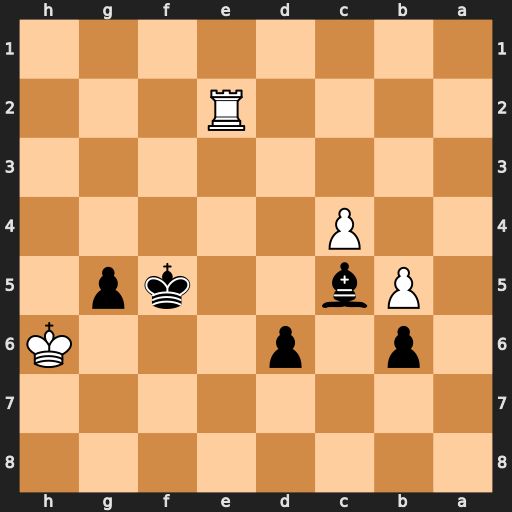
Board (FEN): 8/8/1p1p3K/1Pb2kp1/2P5/8/4R3/8
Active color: b
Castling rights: -
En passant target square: -
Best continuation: g4 Kh5 Kf4